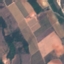
Label: PermanentCrop